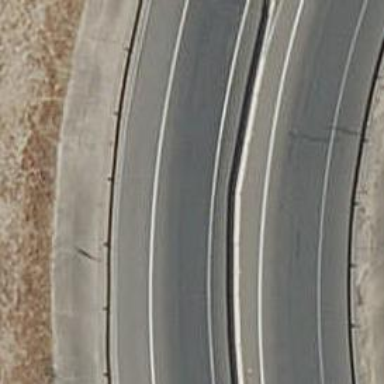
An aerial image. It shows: Asphalt motorway link.